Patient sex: M
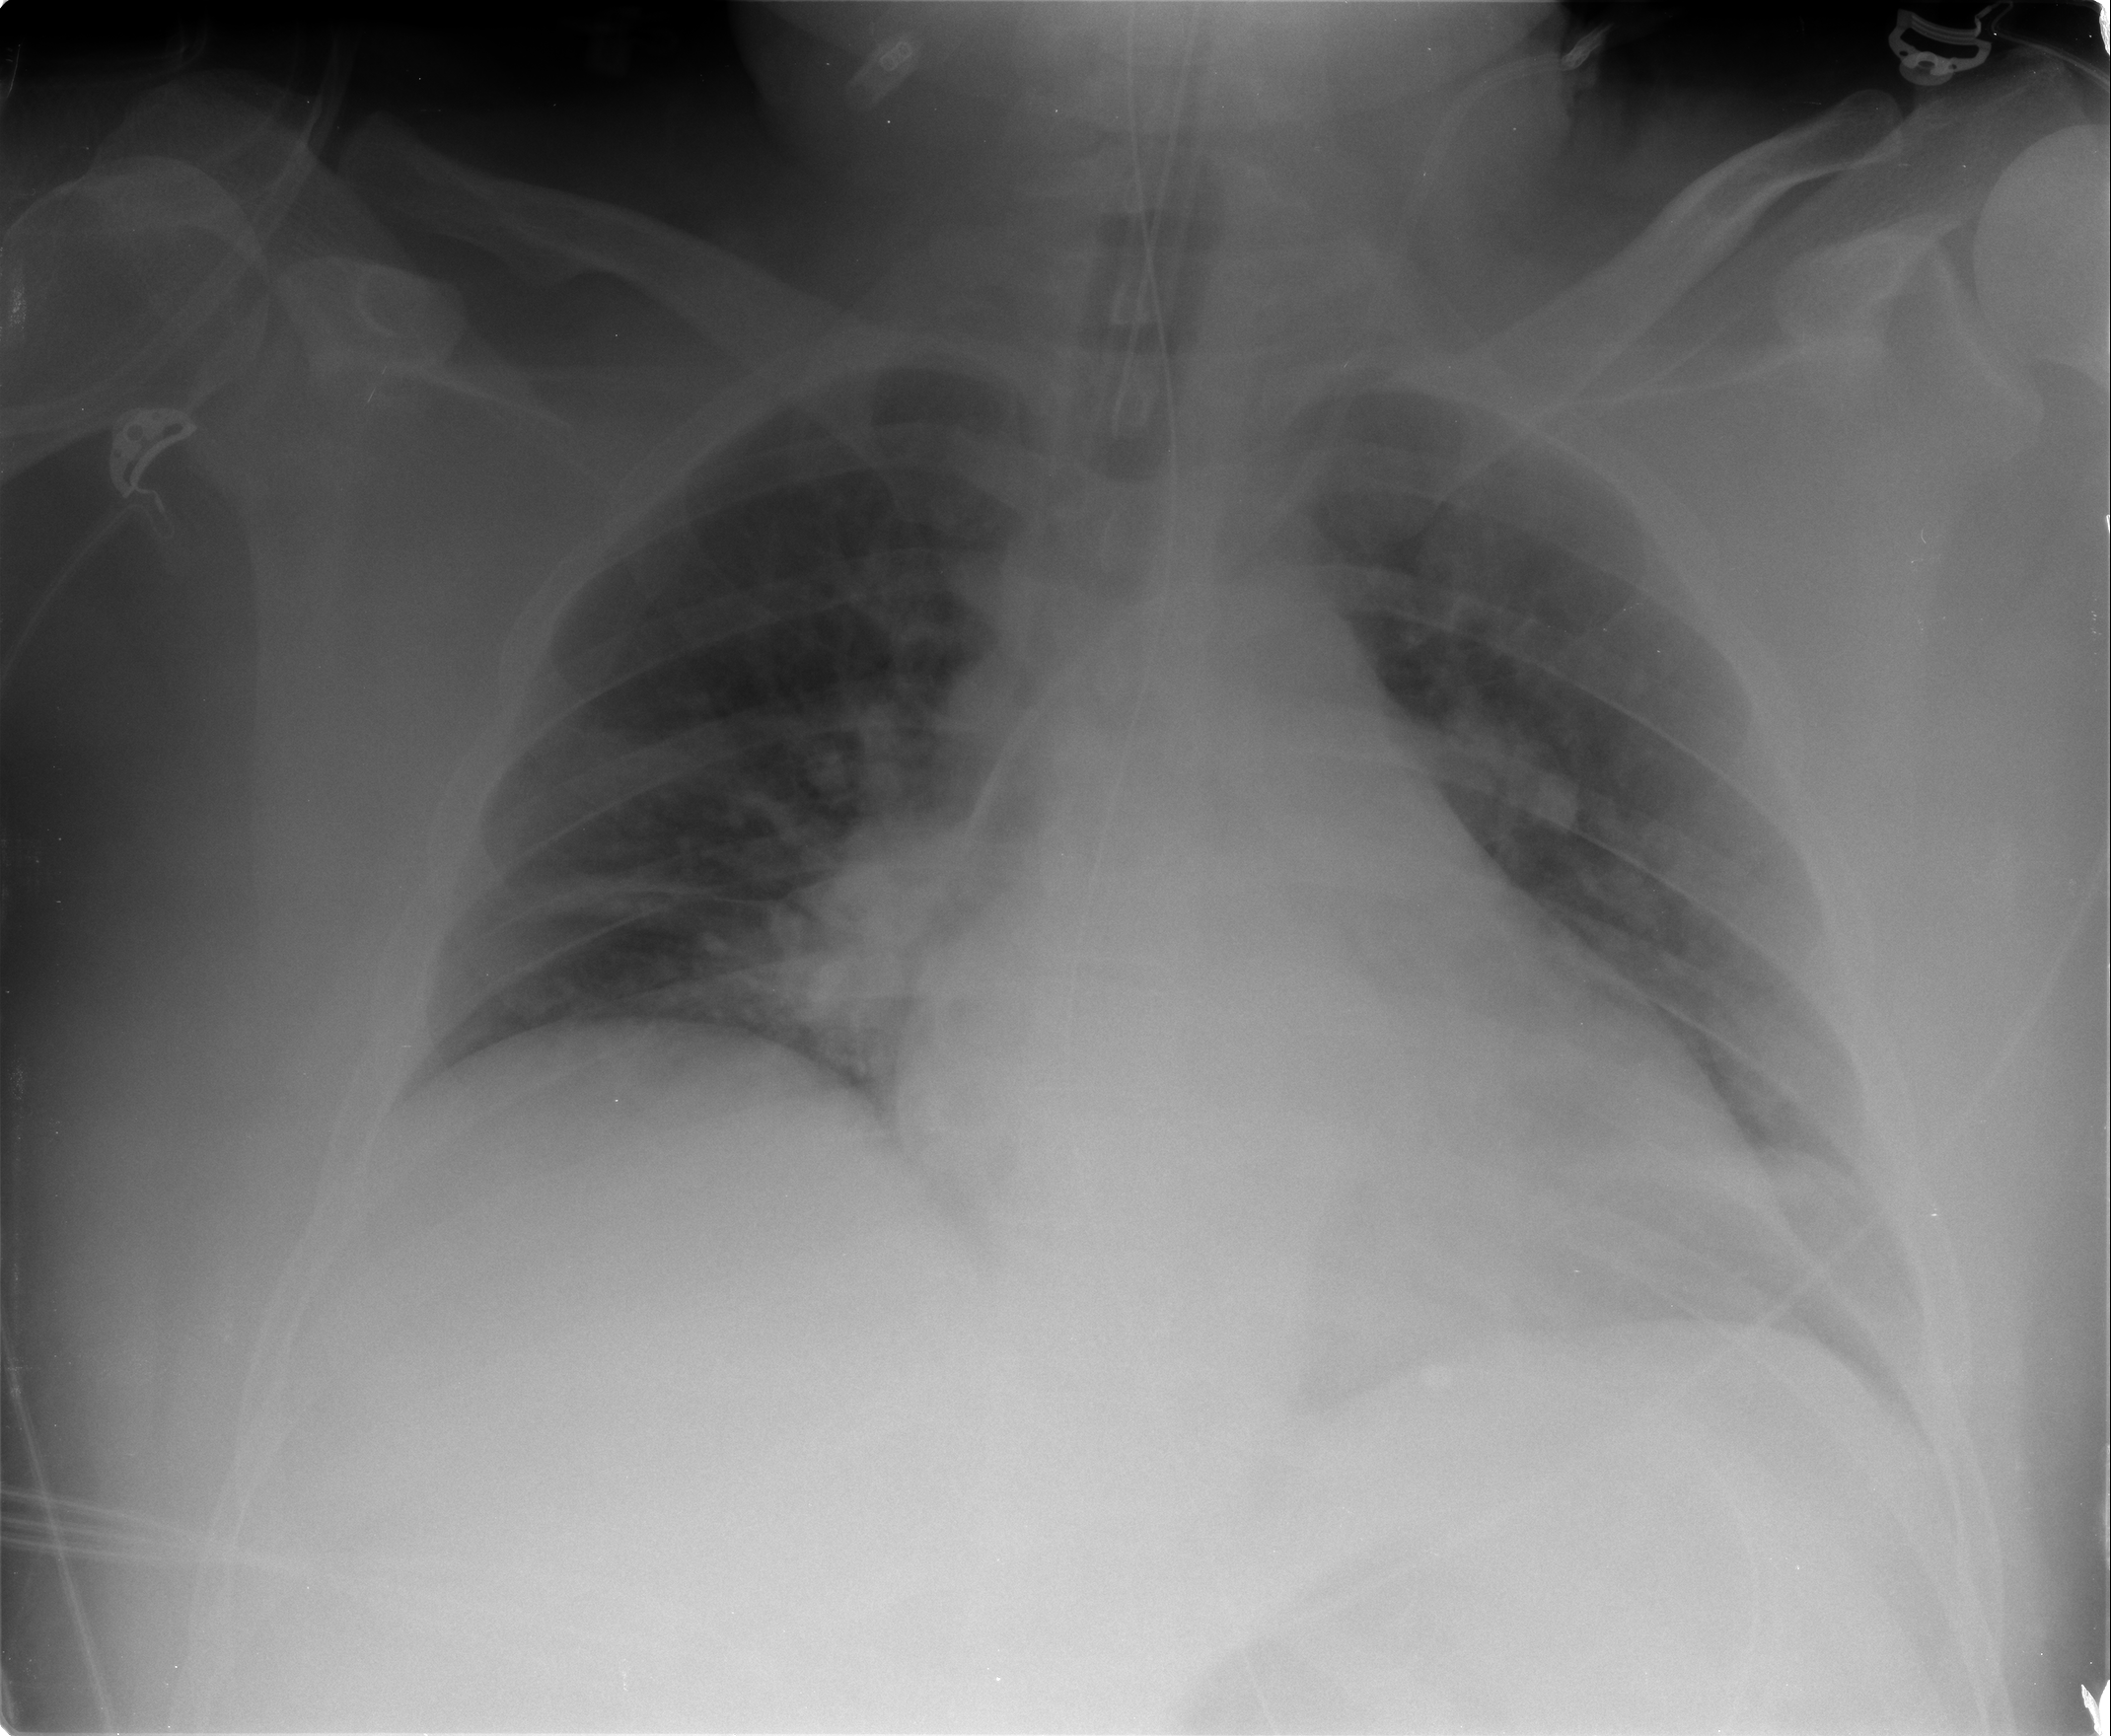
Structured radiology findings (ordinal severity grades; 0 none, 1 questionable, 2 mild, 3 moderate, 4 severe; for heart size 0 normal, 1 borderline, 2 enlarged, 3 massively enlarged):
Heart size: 2
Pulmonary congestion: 0
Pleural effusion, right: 0
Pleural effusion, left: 0
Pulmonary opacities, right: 0
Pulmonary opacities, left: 0
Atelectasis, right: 2
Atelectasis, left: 2